高一 · 立体几何学
如图, 四棱雉 $P-A B C D$ 中, 底面四边形 $A B C D$ 为菱形, $\angle D A B=\frac{\pi}{3}, \triangle A D P$ 为等边三角形.

(I) 求证: $A D \perp P B$;

(II) 若 $A B=2, B P=\sqrt{6}$, 求直线 $P B$ 与平面 $A B C D$ 所成的角.
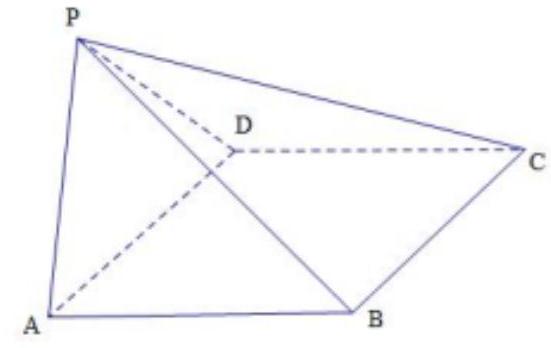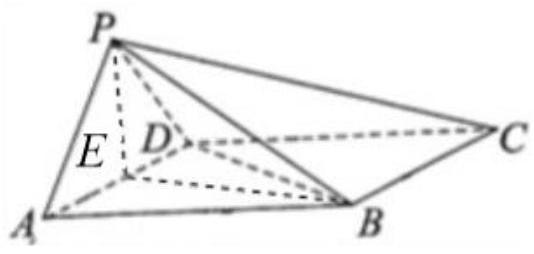
答案: ) 见解析 (II) $\frac{\pi}{4}$.
解析: 【分析】

(I) 取 $A D$ 中点 $\mathrm{E}$, 连结 $P E, B E$, 由已知可得 $P E \perp A D, B E \perp A D$, 又 $P E \cap B E=E$, 即可证 $A D \perp$ 平面 $P E B$, 从而可得 $P B \perp A D$.

(II) 先证明 $P E \perp E B$, 可得 $P E \perp$ 平面 $A B C D$, 由线面角定义即可知 $\angle P B E$ 即为所求.

【详解】

(I) 因为四边形 $A B C D$ 为菱形, 且 $\angle B A D=\frac{\pi}{3}$

所以 $A D B$ 为等边三角形.

取线段 $A D$ 的中点 $E$, 连接 $B E 、 P E$,

则 $B E \perp A D$.

又因为 $P A D$ 为等边三角形, 所以 $P E \perp A D$.

因为 $P E \subset$ 平面 $P B E, B E \subset$ 平面 $P B E$, 且 $P E \cap B E=E$,

所以直线 $A D \perp$ 平面 $P B E$,

又因为 $P B \subset$ 面 $P B E$, 所以 $A D \perp P B$.

(II) 因为 $P A D, B A D$ 为等边三角形, 且其边长为 2 , 所以 $P E=B E=\sqrt{3}$,

又 $P B=\sqrt{6}$, 所以 $P E^{2}+B E^{2}=P B^{2}$, 所以 $P E \perp E B$.
因为 $P E \perp A D, A D \cap B E=E$,

所以 $P E \perp$ 面 $A B C D$,

所以 $\angle P B E$ 为直线 $P B$ 与平面 $A B C D$ 所成的角.

在直角 $P B E$ 中, $P E=B E$, 所以 $\angle P B E=\frac{\pi}{4}$

故直线 $P B$ 和平面 $A B C D$ 所成的角为 $\frac{\pi}{4}$.

【点睛】

本题主要考查了直线与平面垂直的性质及线面角求法，属于基础题 .